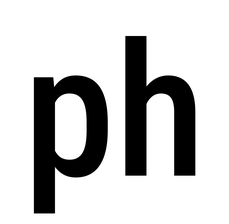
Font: Roboto_Condensed_Medium